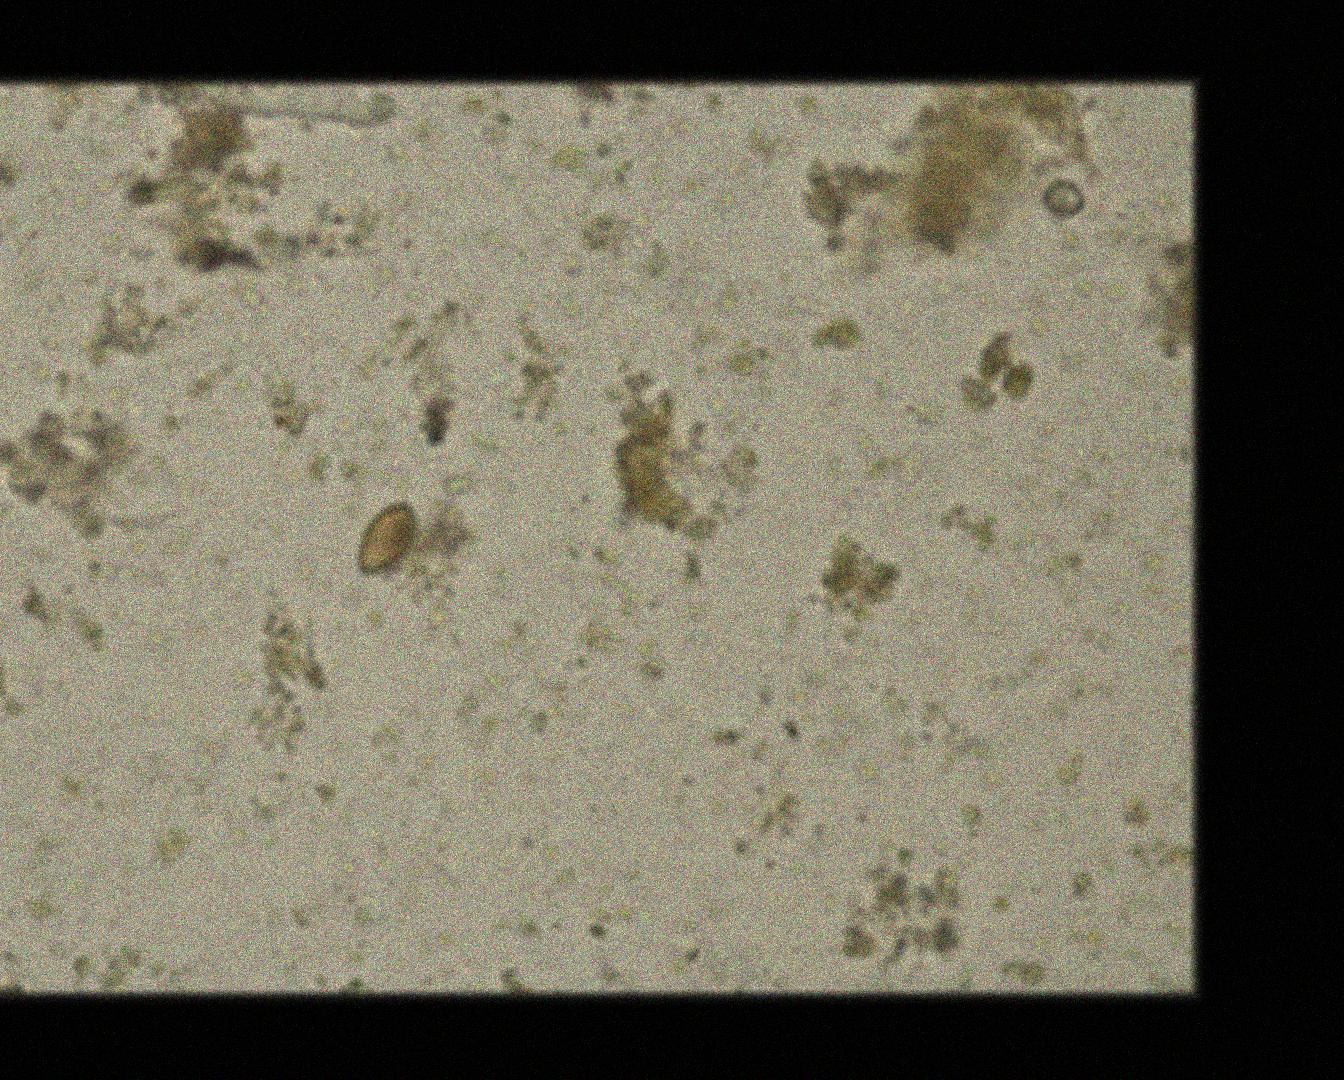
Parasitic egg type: Opisthorchis viverrine